Interaction volume radius: 5 \u00c5
Interaction volume height: 30 \u00c5
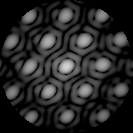
Disorder parameter: 0.1414